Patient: sex M, age 51
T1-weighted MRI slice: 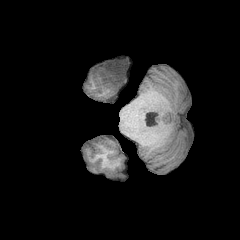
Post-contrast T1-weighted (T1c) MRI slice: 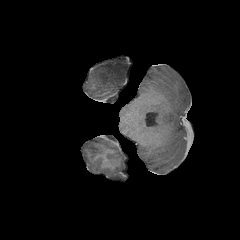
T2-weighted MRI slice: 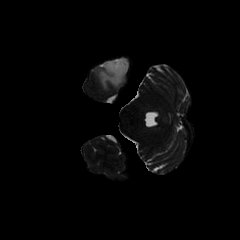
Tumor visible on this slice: yes
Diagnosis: Astrocytoma, IDH-mutant
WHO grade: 4